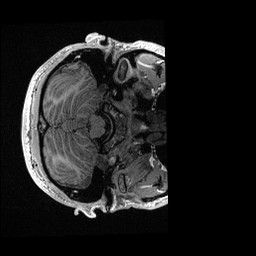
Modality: T1w
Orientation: axial
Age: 21
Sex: male
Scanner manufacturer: ge
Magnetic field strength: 3 T
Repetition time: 0.006952 s
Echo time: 0.00292 s